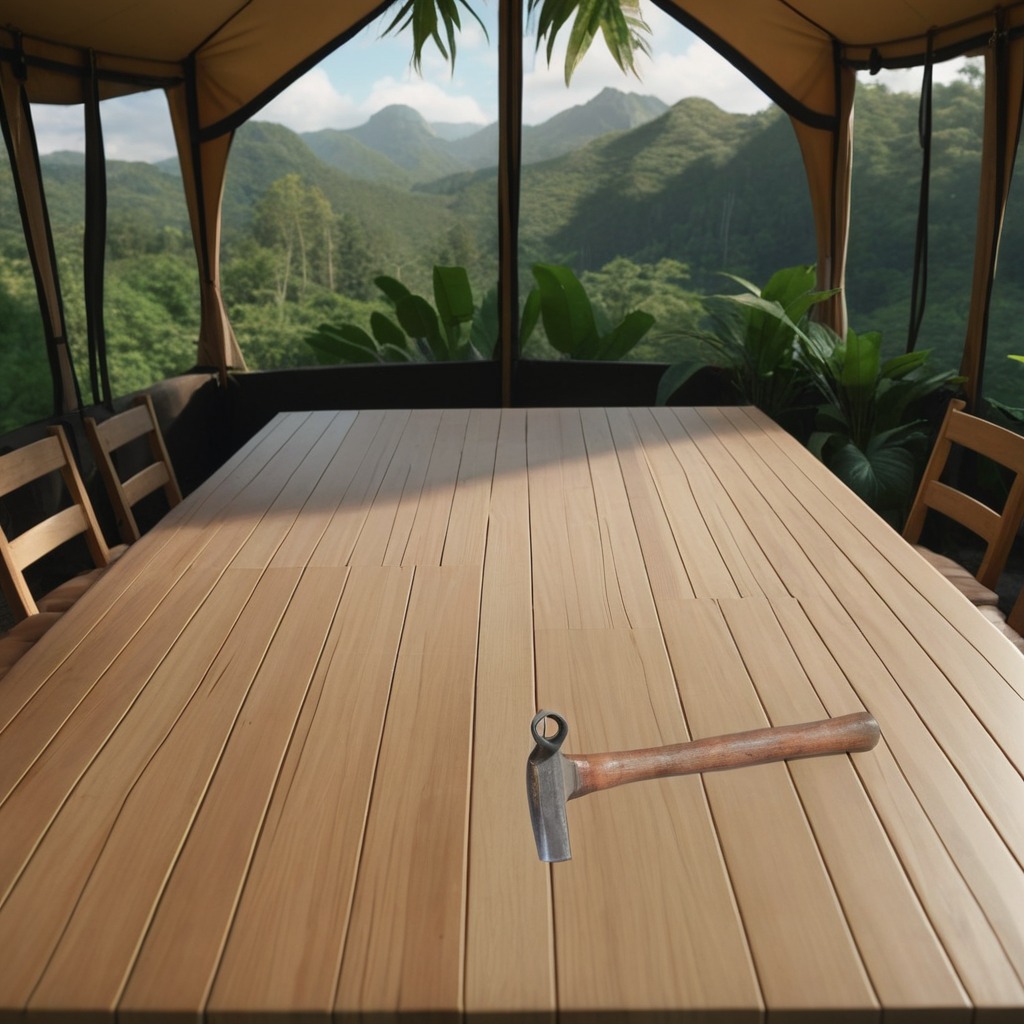
A hammer is lying on the wooden table.